Group 1:
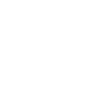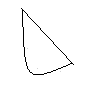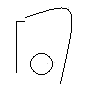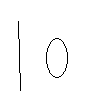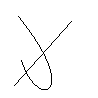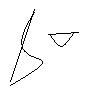
Group 2:
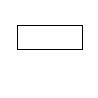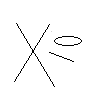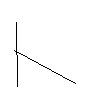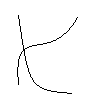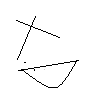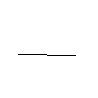
Rule separating the two groups: Equal numbers of straight lines and continuous curves vs. unequal numbers of straight lines and continuous curves.
Concepts: curved_straight, number
Author: Carla Rispoli